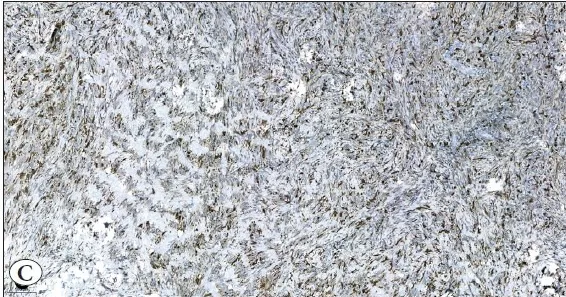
C) Cytoplasmic Factor XIIIa expression of the tumor. Both Verocay body-like (left half of the figure) and fibrohistiocytic (right half of the figure) parts of the tumor are positive for the antibody. (IHC; x100).
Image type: pathology (immunostaining)